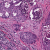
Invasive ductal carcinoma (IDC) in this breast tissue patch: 0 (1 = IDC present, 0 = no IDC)